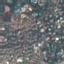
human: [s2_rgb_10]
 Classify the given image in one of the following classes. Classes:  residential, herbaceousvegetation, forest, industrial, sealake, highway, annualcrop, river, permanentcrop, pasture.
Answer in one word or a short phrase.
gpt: Residential